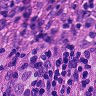
Metastatic tissue present: yes